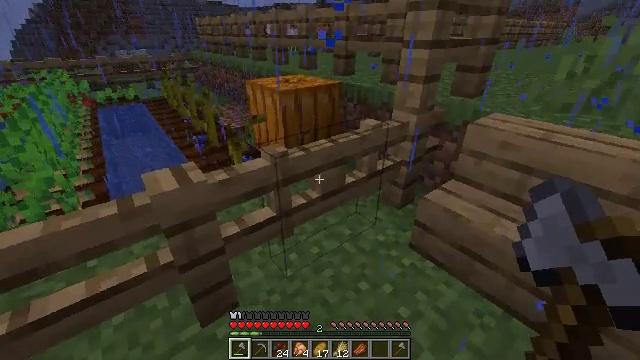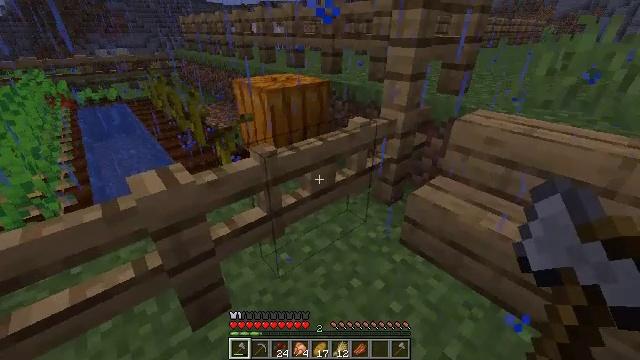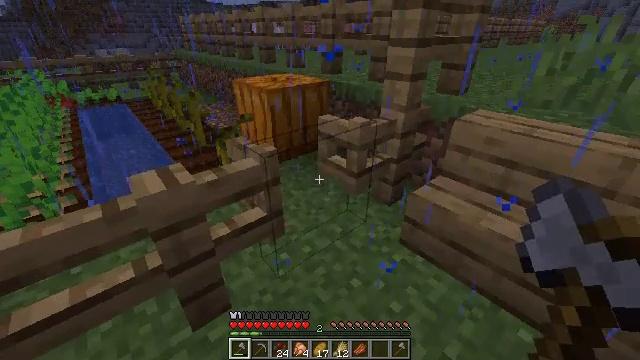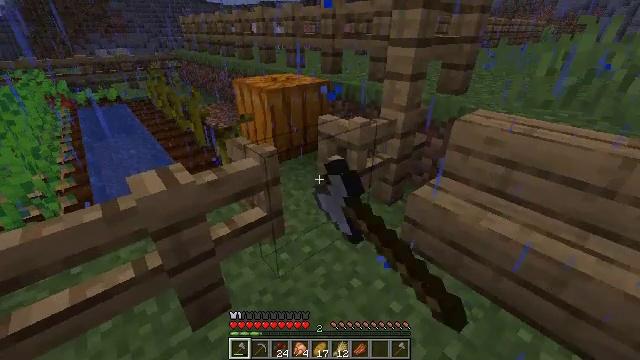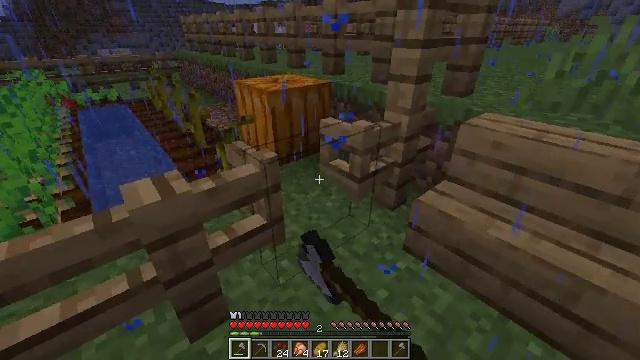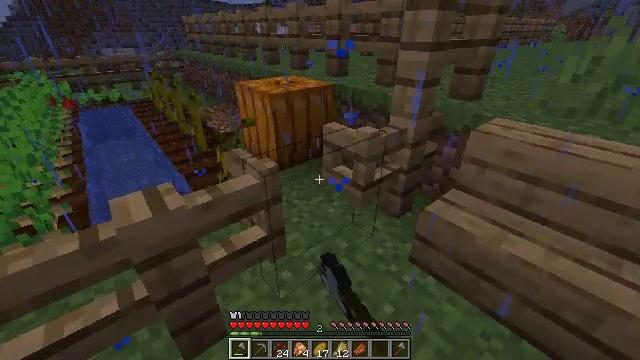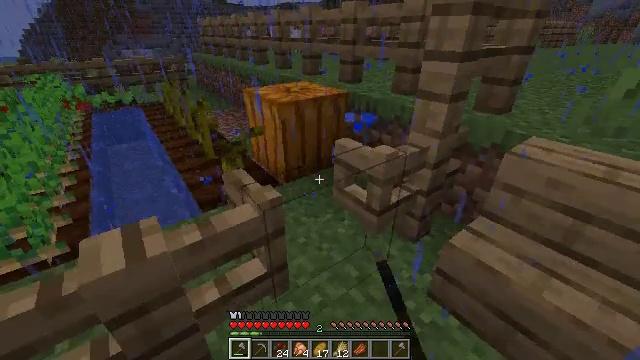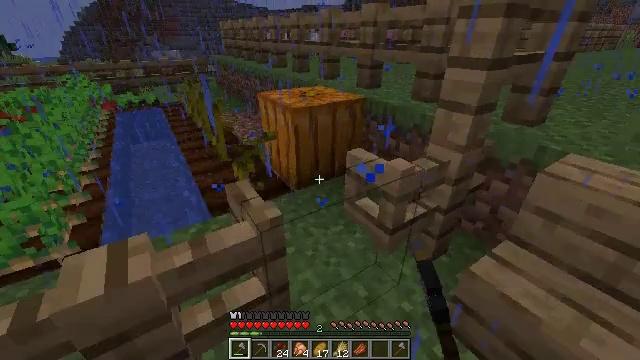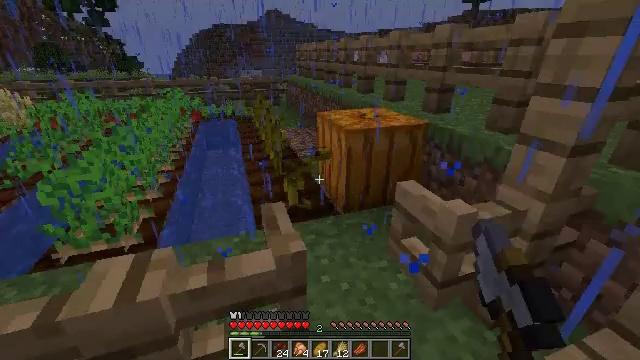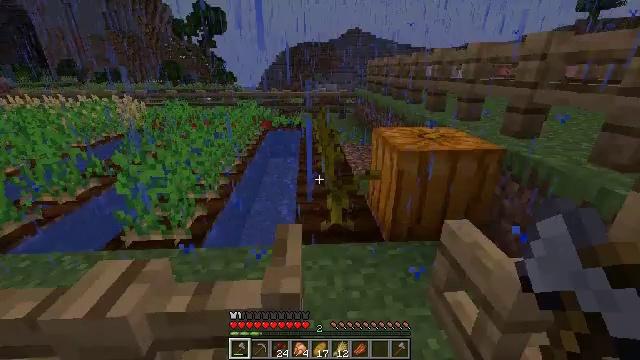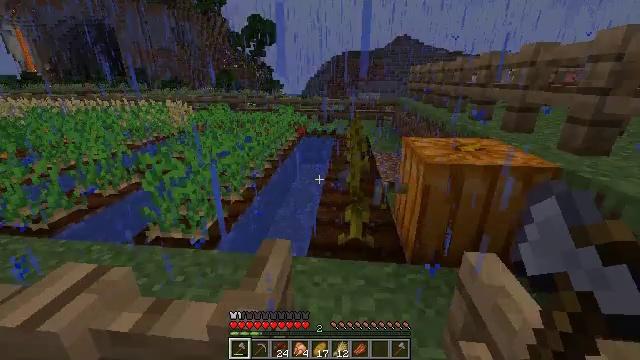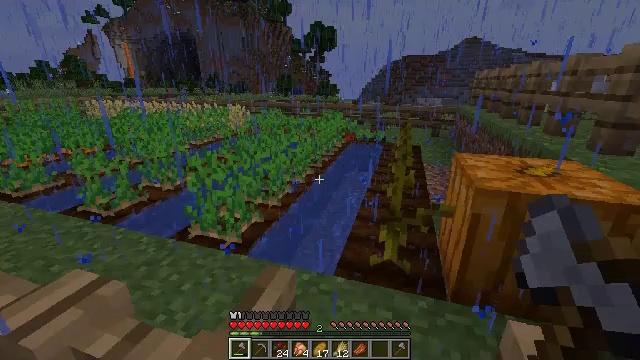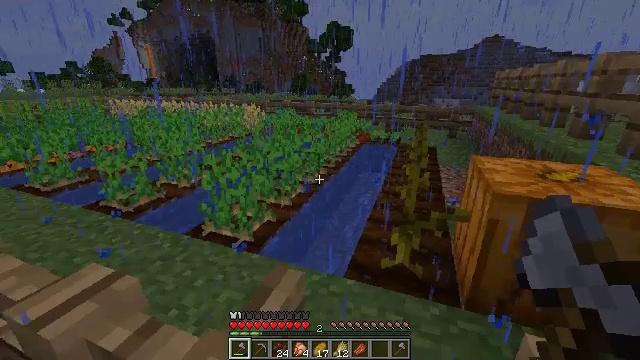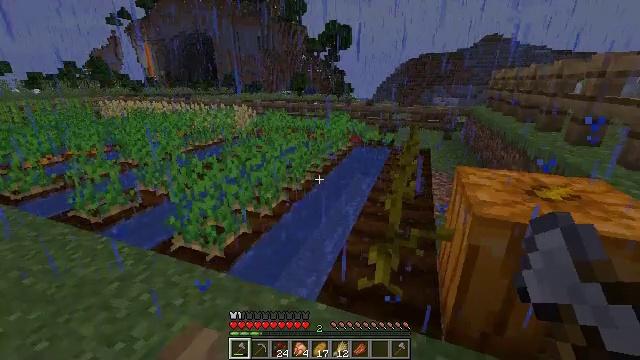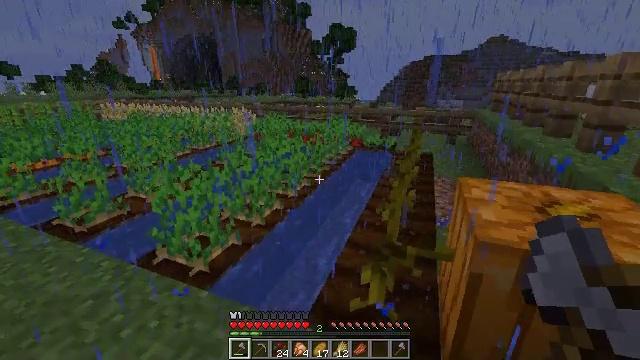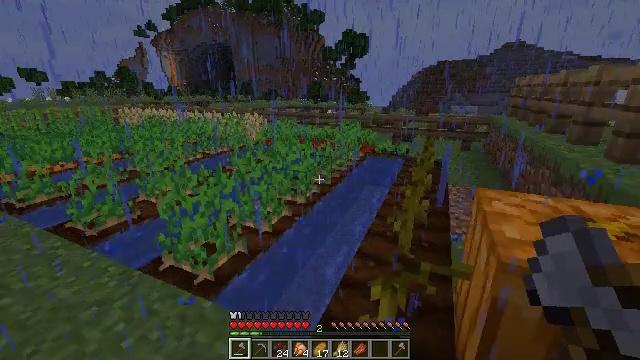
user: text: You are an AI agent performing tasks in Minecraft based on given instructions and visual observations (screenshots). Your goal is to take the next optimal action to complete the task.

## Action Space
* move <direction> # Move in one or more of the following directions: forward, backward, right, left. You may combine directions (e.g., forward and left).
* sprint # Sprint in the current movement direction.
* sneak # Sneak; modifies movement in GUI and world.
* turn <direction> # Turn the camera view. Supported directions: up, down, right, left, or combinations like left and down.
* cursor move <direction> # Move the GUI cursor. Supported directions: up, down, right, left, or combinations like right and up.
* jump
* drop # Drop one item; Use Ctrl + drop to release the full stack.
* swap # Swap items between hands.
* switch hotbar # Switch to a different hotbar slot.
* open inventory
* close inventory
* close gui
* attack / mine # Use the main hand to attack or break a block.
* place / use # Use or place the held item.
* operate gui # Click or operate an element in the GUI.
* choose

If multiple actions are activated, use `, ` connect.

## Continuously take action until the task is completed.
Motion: motion action
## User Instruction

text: Collect the attached pumpkin stem.
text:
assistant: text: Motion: turn right
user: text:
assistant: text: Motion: use / place
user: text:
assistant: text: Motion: use / place
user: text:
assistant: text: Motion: move forward, use / place
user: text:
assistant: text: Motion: move forward
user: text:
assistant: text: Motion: move forward, turn left
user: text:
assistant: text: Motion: move forward and move right, turn left
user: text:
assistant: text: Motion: move forward and move right, turn left and up
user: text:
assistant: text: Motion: move forward and move right, turn left and up
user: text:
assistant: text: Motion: move forward and move right, turn left and up
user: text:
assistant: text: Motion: move forward and move right, turn left and up
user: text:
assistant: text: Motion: move forward and move right, turn left
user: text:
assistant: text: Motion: move forward and move right
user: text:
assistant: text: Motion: move forward and move right
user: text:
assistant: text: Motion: move forward, turn left and up
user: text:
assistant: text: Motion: move forward, turn left
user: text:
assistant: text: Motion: move forward
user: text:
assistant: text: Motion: move forward
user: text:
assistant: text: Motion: move forward
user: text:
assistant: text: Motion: move forward
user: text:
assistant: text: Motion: move left
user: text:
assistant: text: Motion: move left
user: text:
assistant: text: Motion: move left
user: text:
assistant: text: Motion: move left
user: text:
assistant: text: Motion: move left
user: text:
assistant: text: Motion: move left
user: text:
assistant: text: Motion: move left, turn right and down
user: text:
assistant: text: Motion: move left, turn right and down
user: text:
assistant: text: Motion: move left, turn right and down
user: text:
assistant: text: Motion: move left, turn right and down